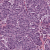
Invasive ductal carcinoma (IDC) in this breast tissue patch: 1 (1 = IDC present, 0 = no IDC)